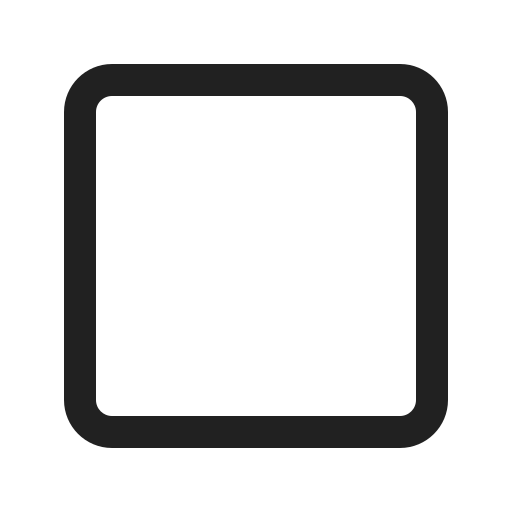
white  square high contrast